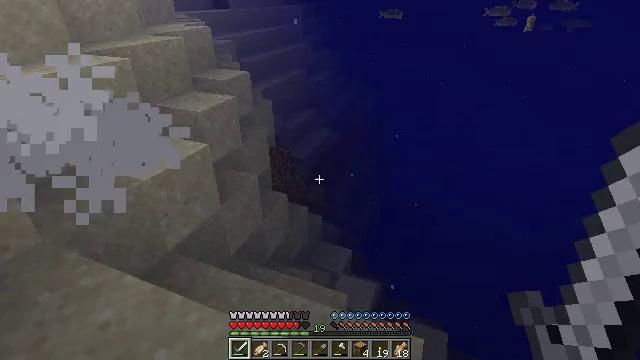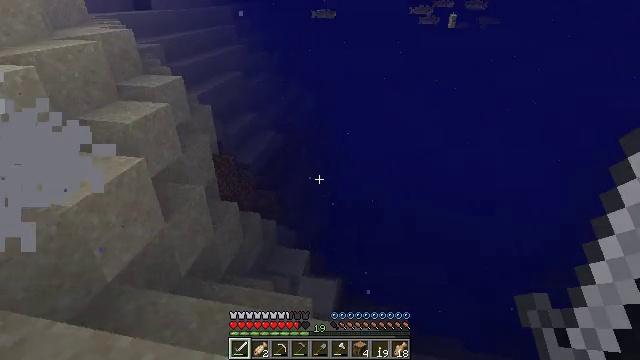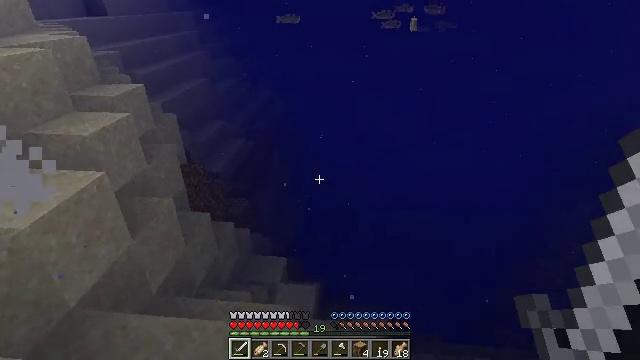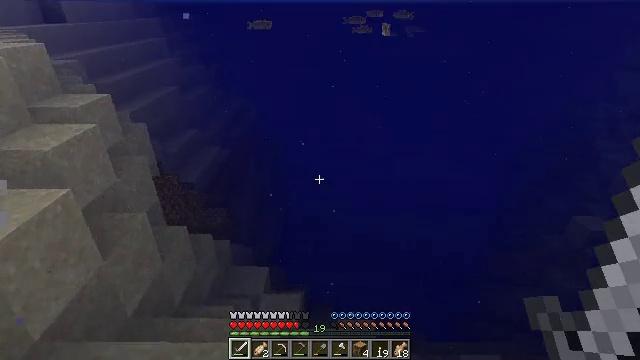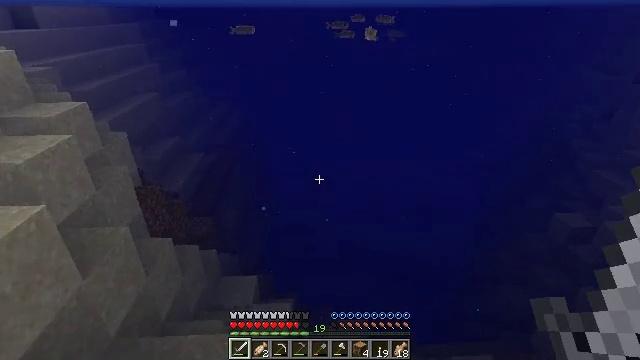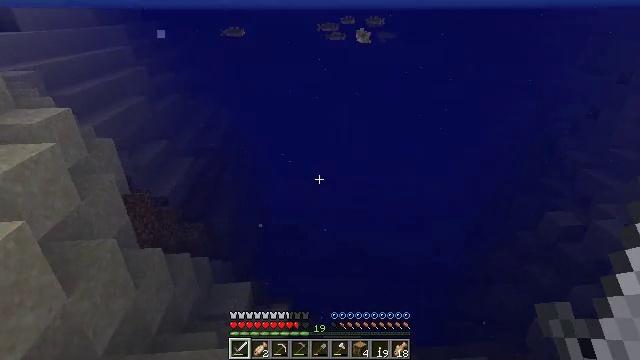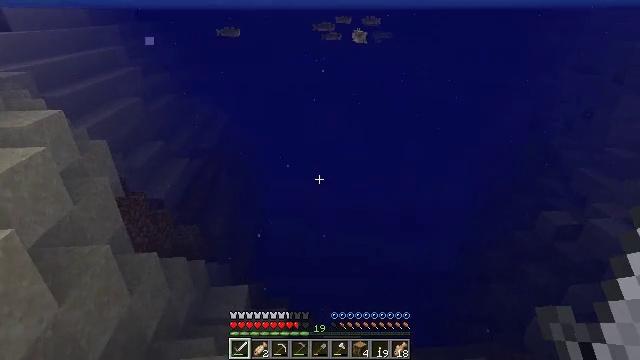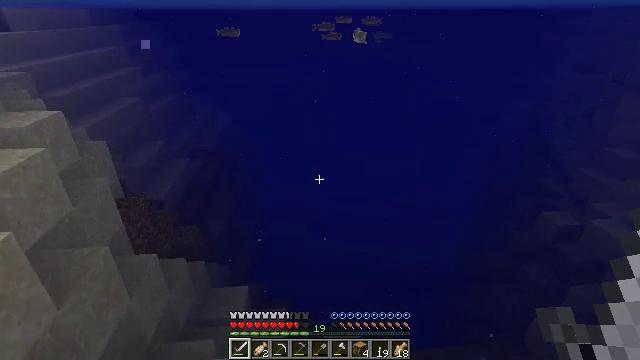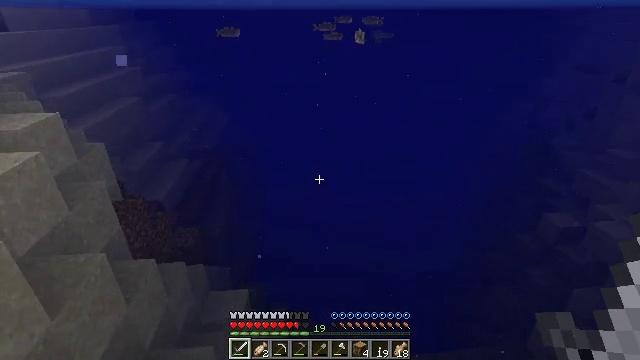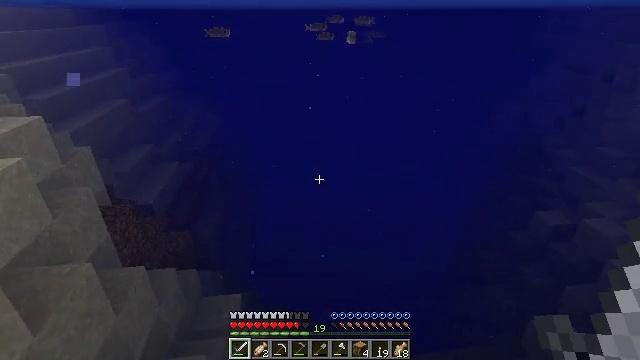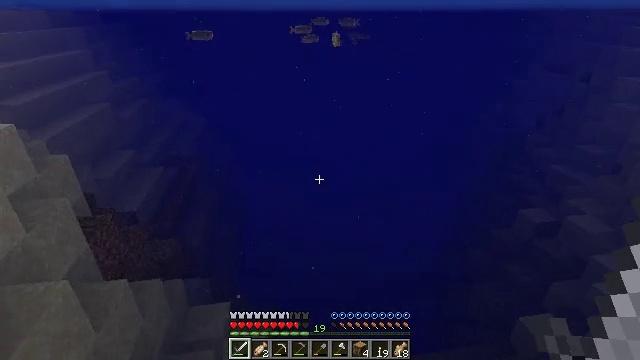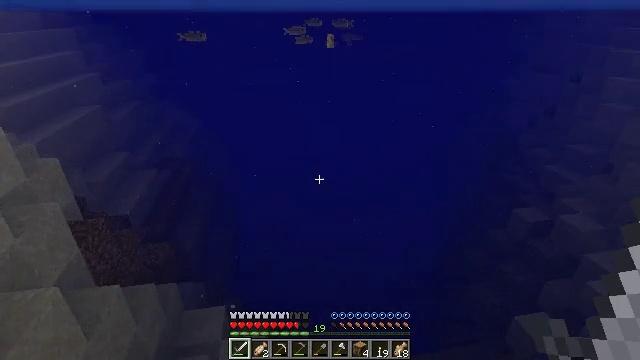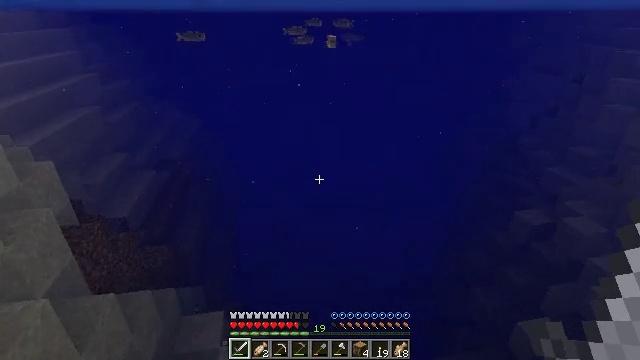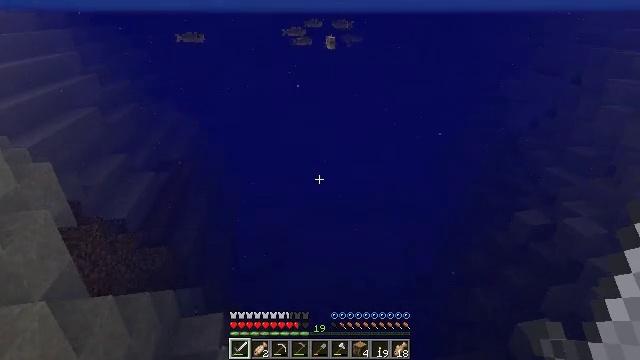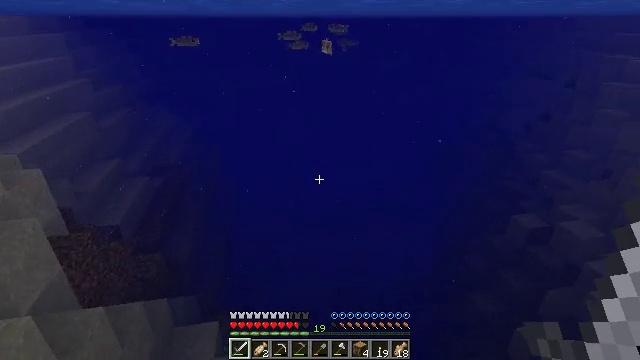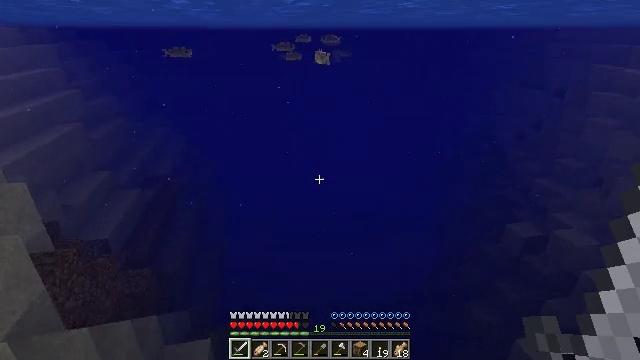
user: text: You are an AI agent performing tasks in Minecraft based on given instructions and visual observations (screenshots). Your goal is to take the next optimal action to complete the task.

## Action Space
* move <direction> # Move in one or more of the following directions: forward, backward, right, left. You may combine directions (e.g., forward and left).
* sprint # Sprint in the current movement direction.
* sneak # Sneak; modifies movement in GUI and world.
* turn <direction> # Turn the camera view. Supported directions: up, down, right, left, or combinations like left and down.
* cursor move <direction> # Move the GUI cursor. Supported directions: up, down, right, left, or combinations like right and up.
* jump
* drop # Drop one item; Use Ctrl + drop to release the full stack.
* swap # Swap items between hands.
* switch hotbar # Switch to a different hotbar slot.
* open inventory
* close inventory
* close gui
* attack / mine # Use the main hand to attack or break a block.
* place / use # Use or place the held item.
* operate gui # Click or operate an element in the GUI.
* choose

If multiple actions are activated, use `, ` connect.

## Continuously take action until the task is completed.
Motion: motion action
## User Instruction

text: Catch and defeat a cod.
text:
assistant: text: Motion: move forward, turn right
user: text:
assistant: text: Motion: move forward, turn right
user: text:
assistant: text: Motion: move forward, turn right
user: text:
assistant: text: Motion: move forward, turn right
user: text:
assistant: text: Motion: move forward, turn right
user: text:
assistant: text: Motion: move forward
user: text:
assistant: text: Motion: move forward
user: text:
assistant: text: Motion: move forward
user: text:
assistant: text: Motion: move forward, turn right
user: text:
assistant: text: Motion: move forward, turn right
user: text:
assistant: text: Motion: move forward, turn right
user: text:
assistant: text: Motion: move forward
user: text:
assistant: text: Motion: move forward
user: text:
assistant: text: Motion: move forward
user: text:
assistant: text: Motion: move forward, turn right and up
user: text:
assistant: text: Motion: move forward, turn right and up
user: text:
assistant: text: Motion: move forward, turn right and up
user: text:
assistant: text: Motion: move forward
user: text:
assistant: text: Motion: move forward
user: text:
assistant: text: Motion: move forward, turn right and down
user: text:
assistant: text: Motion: move forward, turn right and down
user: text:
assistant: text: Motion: move forward, turn right and down
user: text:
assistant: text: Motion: move forward, turn right
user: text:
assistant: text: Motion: move forward, turn right
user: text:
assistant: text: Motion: move forward
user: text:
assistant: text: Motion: move forward
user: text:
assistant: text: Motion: move forward
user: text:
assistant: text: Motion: move forward
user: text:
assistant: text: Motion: move forward
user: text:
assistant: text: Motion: move forward